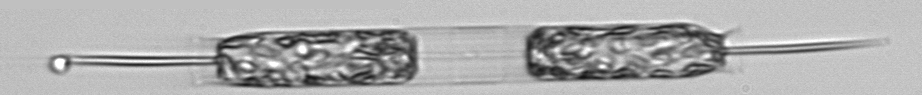
Label: Ditylum_brightwellii